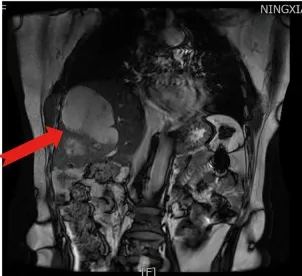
Abdominal MRI scan. (A) MRI coronal T2WI sequence.
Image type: radiology (mri)